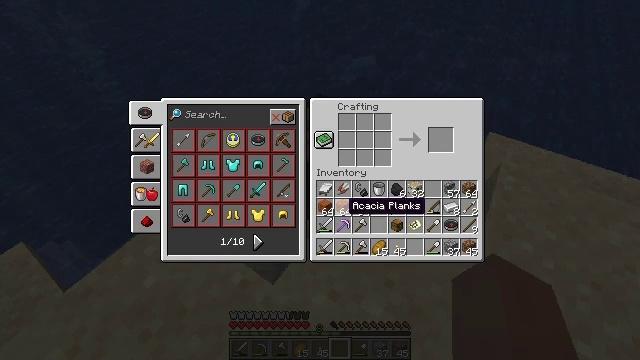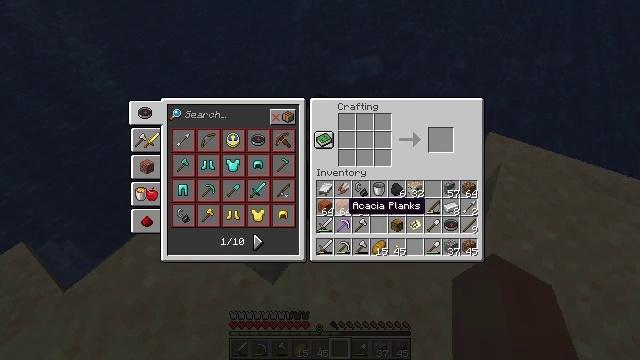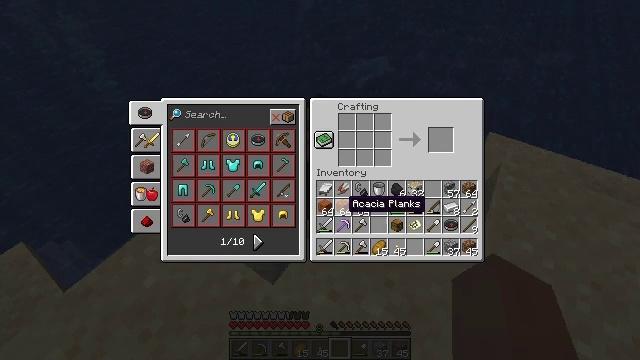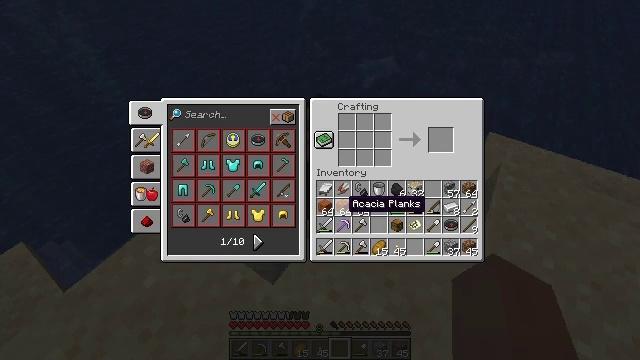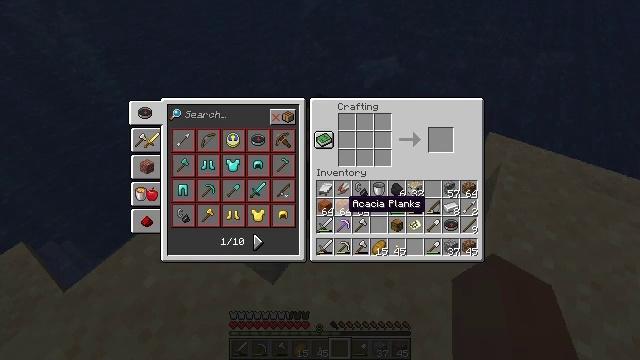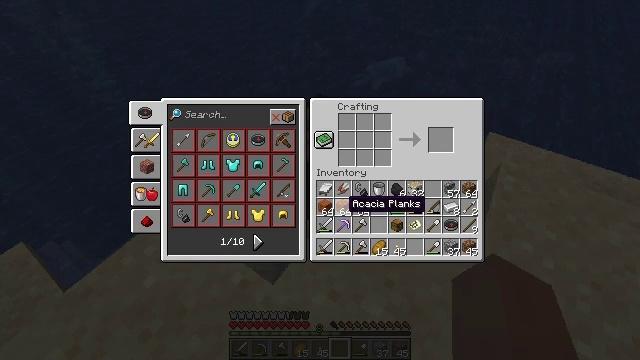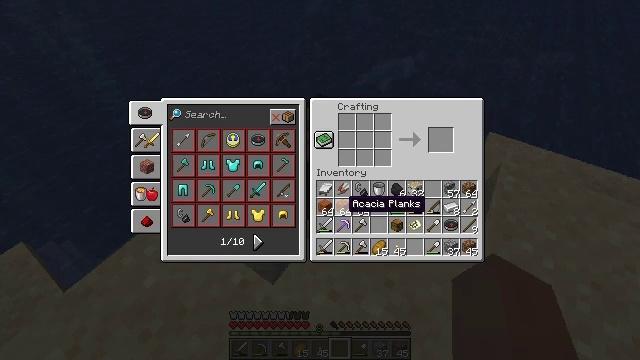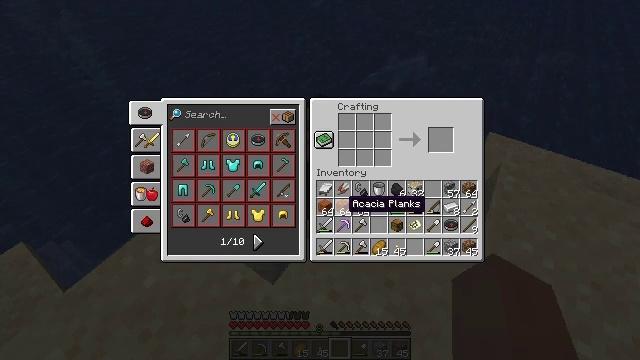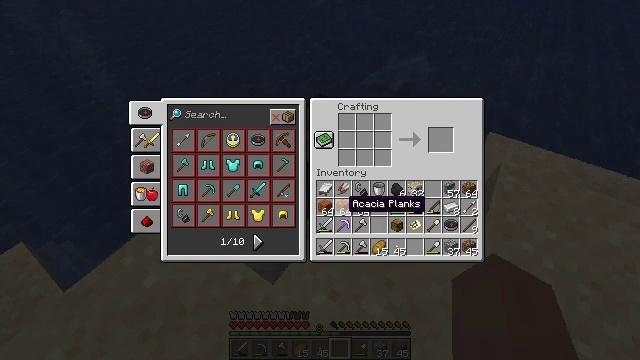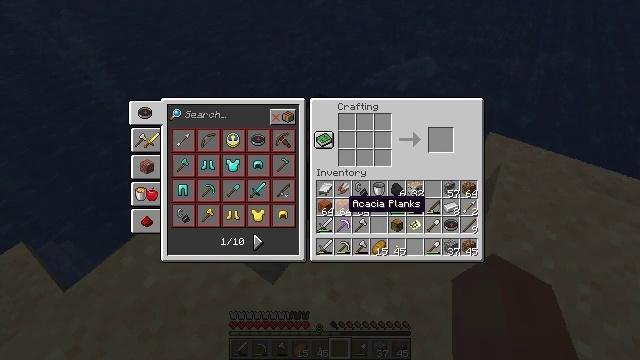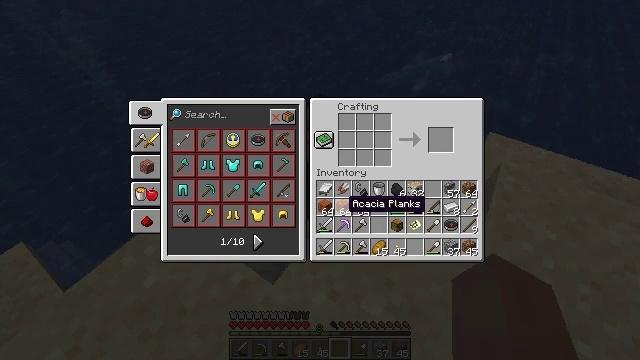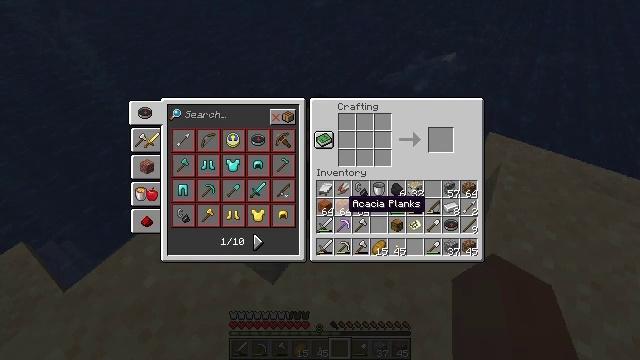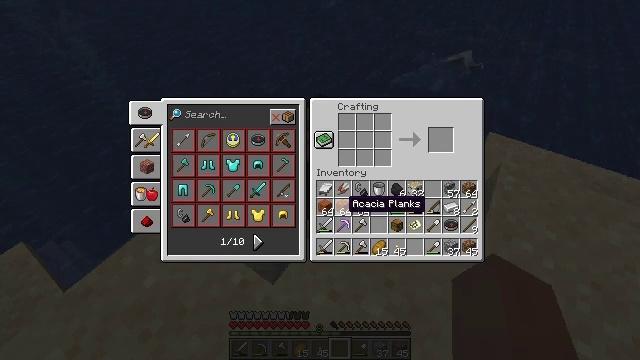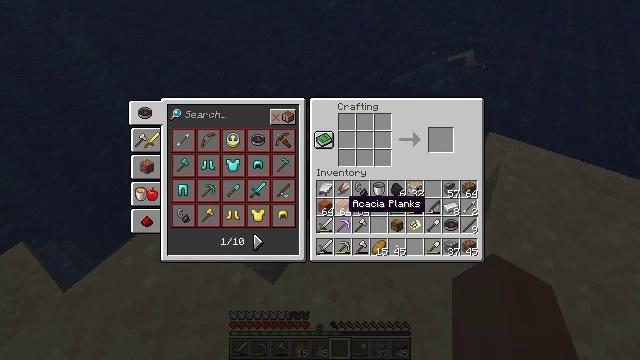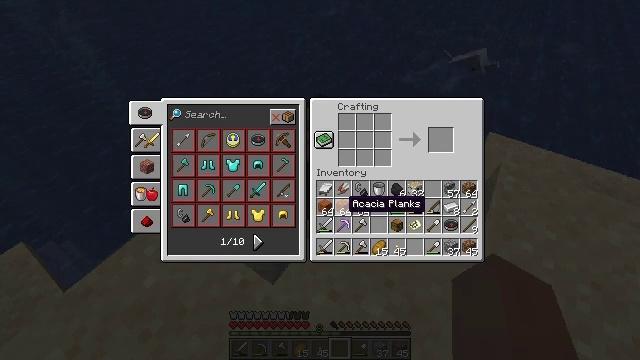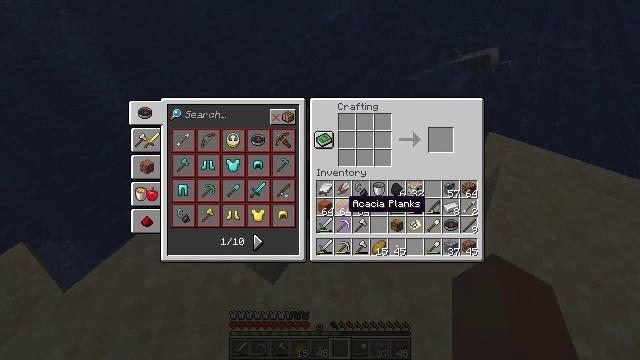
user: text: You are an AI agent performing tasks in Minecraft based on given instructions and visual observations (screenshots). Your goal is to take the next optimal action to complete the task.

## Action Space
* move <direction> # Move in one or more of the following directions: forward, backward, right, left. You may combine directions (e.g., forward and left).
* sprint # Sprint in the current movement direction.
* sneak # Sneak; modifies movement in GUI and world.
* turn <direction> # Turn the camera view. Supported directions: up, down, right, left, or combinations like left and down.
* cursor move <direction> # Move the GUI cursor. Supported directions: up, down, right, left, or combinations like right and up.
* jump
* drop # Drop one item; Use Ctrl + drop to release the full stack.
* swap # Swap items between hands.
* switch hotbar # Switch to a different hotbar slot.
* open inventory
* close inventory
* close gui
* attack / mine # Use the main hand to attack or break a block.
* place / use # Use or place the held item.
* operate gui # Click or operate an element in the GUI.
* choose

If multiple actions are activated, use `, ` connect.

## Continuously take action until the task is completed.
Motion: motion action
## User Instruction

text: Create a acacia boat by placing acacia planks in the crafting grid.
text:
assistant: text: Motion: no_op
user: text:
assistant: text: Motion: no_op
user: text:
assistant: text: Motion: no_op
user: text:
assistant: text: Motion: no_op
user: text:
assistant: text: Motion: no_op
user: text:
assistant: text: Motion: no_op
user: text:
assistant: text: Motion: no_op
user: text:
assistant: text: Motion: no_op
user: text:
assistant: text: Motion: no_op
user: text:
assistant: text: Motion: no_op
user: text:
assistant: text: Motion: no_op
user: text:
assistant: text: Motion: no_op
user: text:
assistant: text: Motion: no_op
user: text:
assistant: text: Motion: no_op
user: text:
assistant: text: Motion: no_op
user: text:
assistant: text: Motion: no_op
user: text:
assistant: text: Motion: no_op
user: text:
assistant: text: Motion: no_op
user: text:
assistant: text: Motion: no_op
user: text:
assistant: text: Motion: no_op
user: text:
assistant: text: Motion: no_op
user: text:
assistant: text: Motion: no_op
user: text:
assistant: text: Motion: no_op
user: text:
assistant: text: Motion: no_op
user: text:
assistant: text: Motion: no_op
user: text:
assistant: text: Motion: no_op
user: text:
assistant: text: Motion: no_op
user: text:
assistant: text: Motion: no_op
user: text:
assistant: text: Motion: no_op
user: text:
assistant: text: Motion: no_op